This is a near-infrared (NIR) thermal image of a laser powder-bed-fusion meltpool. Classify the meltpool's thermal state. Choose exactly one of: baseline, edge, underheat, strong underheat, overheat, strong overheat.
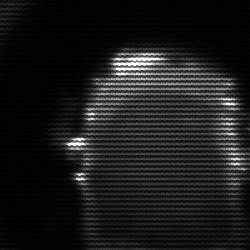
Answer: baseline